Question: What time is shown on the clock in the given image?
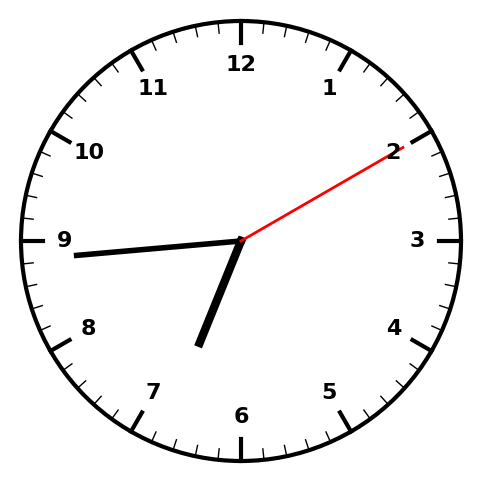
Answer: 06:44:10